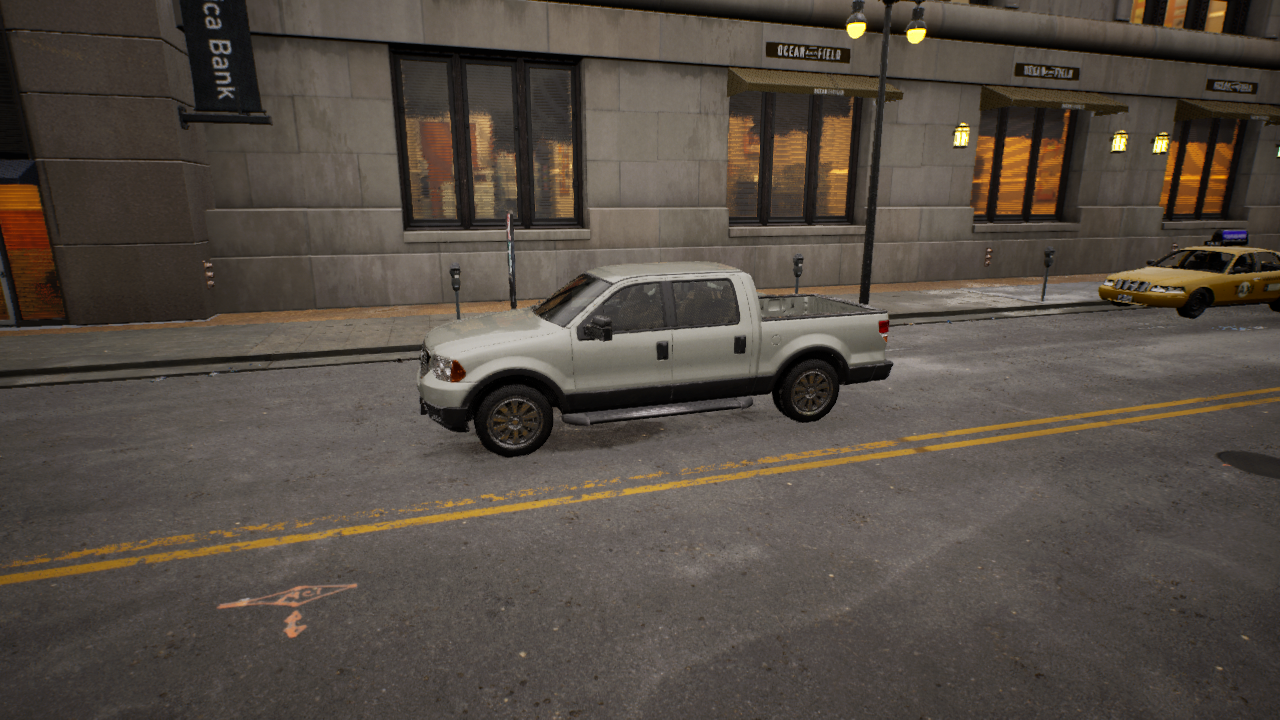
Venue: downtown
Lighting: golden hour
Vehicle rig: pickup